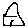
Label: house